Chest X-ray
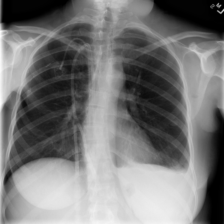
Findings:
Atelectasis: negative
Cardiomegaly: negative
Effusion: negative
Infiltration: negative
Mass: negative
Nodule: positive
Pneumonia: negative
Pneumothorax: negative
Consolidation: negative
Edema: negative
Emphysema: negative
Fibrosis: negative
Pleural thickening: negative
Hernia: negative